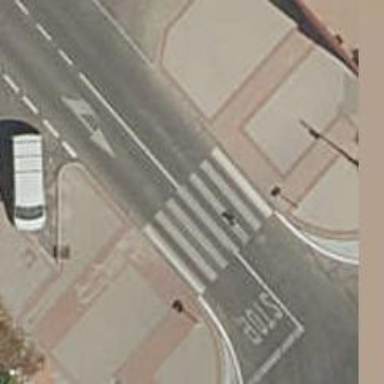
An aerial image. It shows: Crossing with traffic signals.